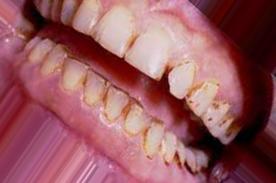
Condition: Tooth Discoloration